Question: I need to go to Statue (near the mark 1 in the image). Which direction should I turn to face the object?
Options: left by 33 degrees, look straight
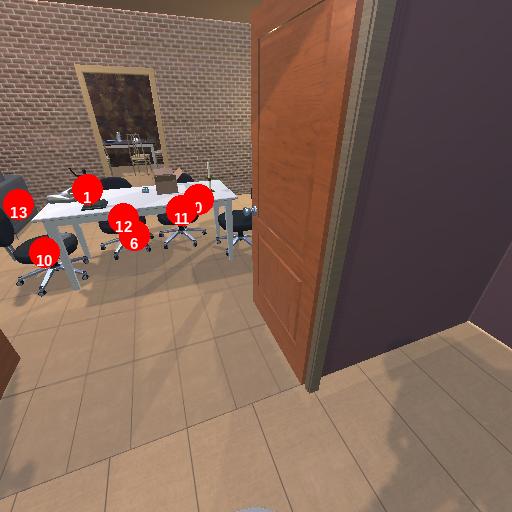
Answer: left by 33 degrees